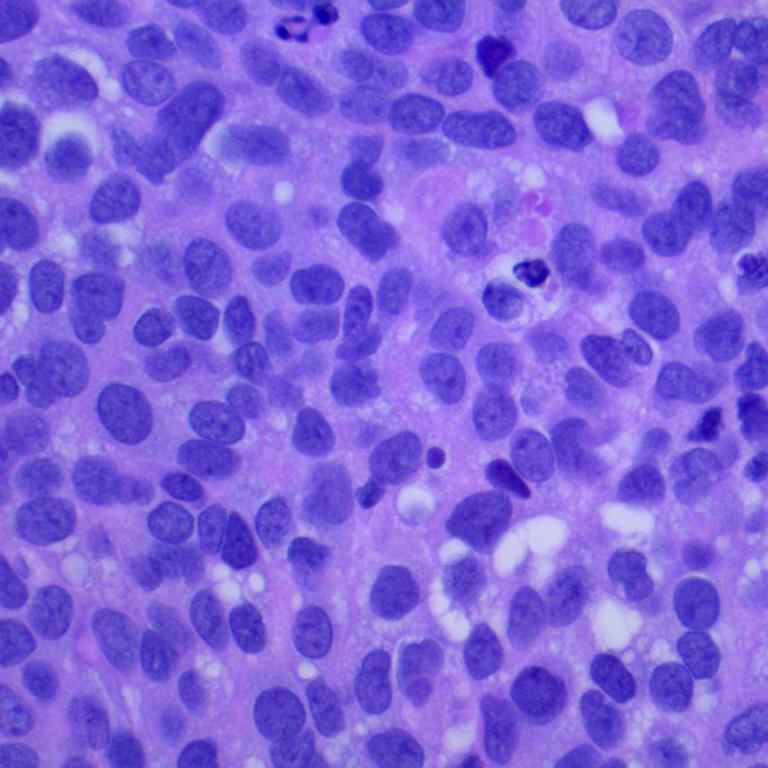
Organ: lung
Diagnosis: squamous carcinomas